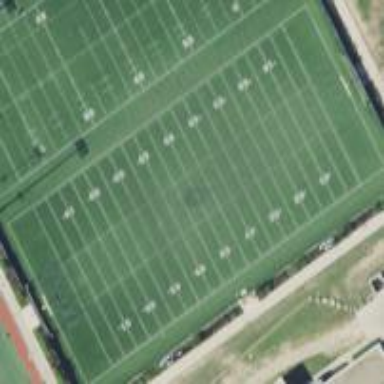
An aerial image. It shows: Pitch for American football.